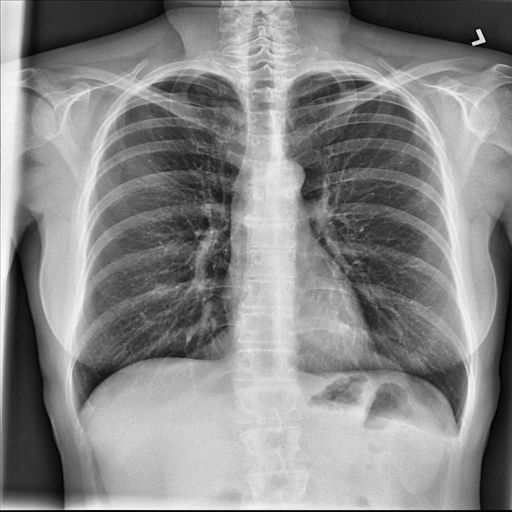
Finding: NORMAL